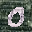
Label: 0